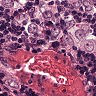
Metastatic tissue present: yes